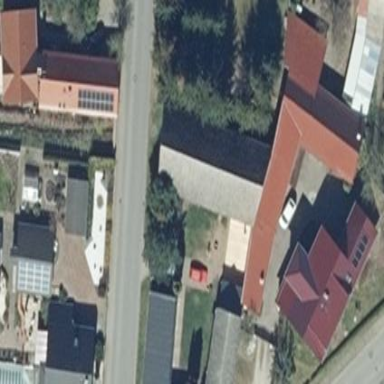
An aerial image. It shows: Building with gabled roof oriented along its structure. The roof is colored grey.